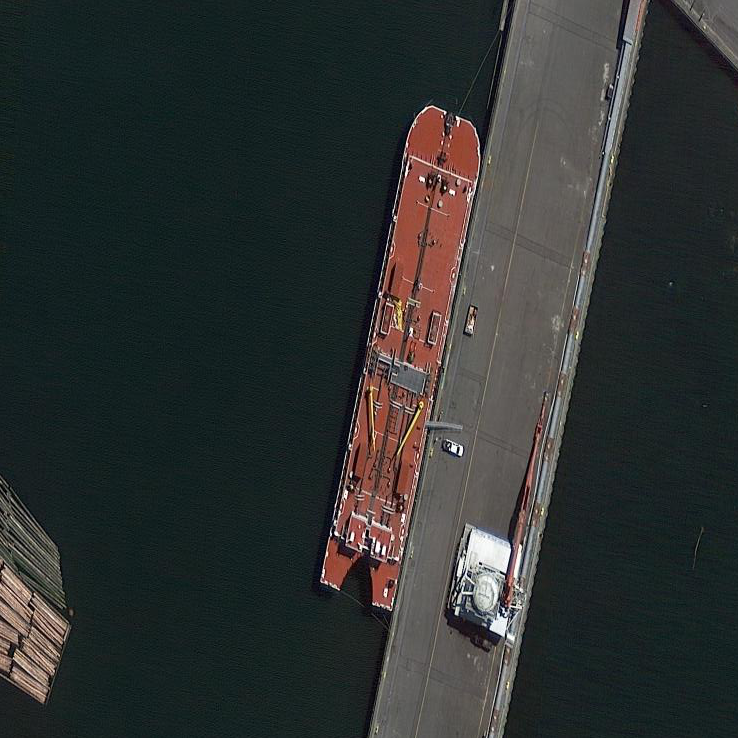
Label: Tank_ship